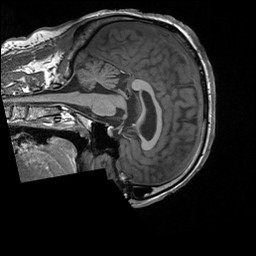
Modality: T1w
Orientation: sagittal
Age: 42
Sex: male
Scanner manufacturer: siemens
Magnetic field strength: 3 T
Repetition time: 1.9 s
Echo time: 0.00226 s